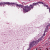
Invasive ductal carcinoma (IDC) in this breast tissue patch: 0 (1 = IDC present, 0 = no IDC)